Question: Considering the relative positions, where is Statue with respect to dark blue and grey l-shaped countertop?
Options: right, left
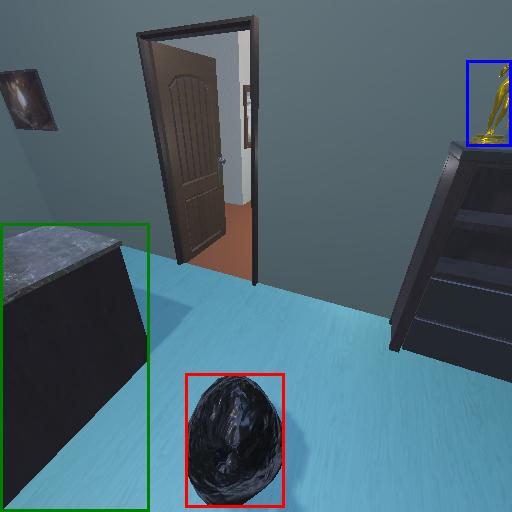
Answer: right